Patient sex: M
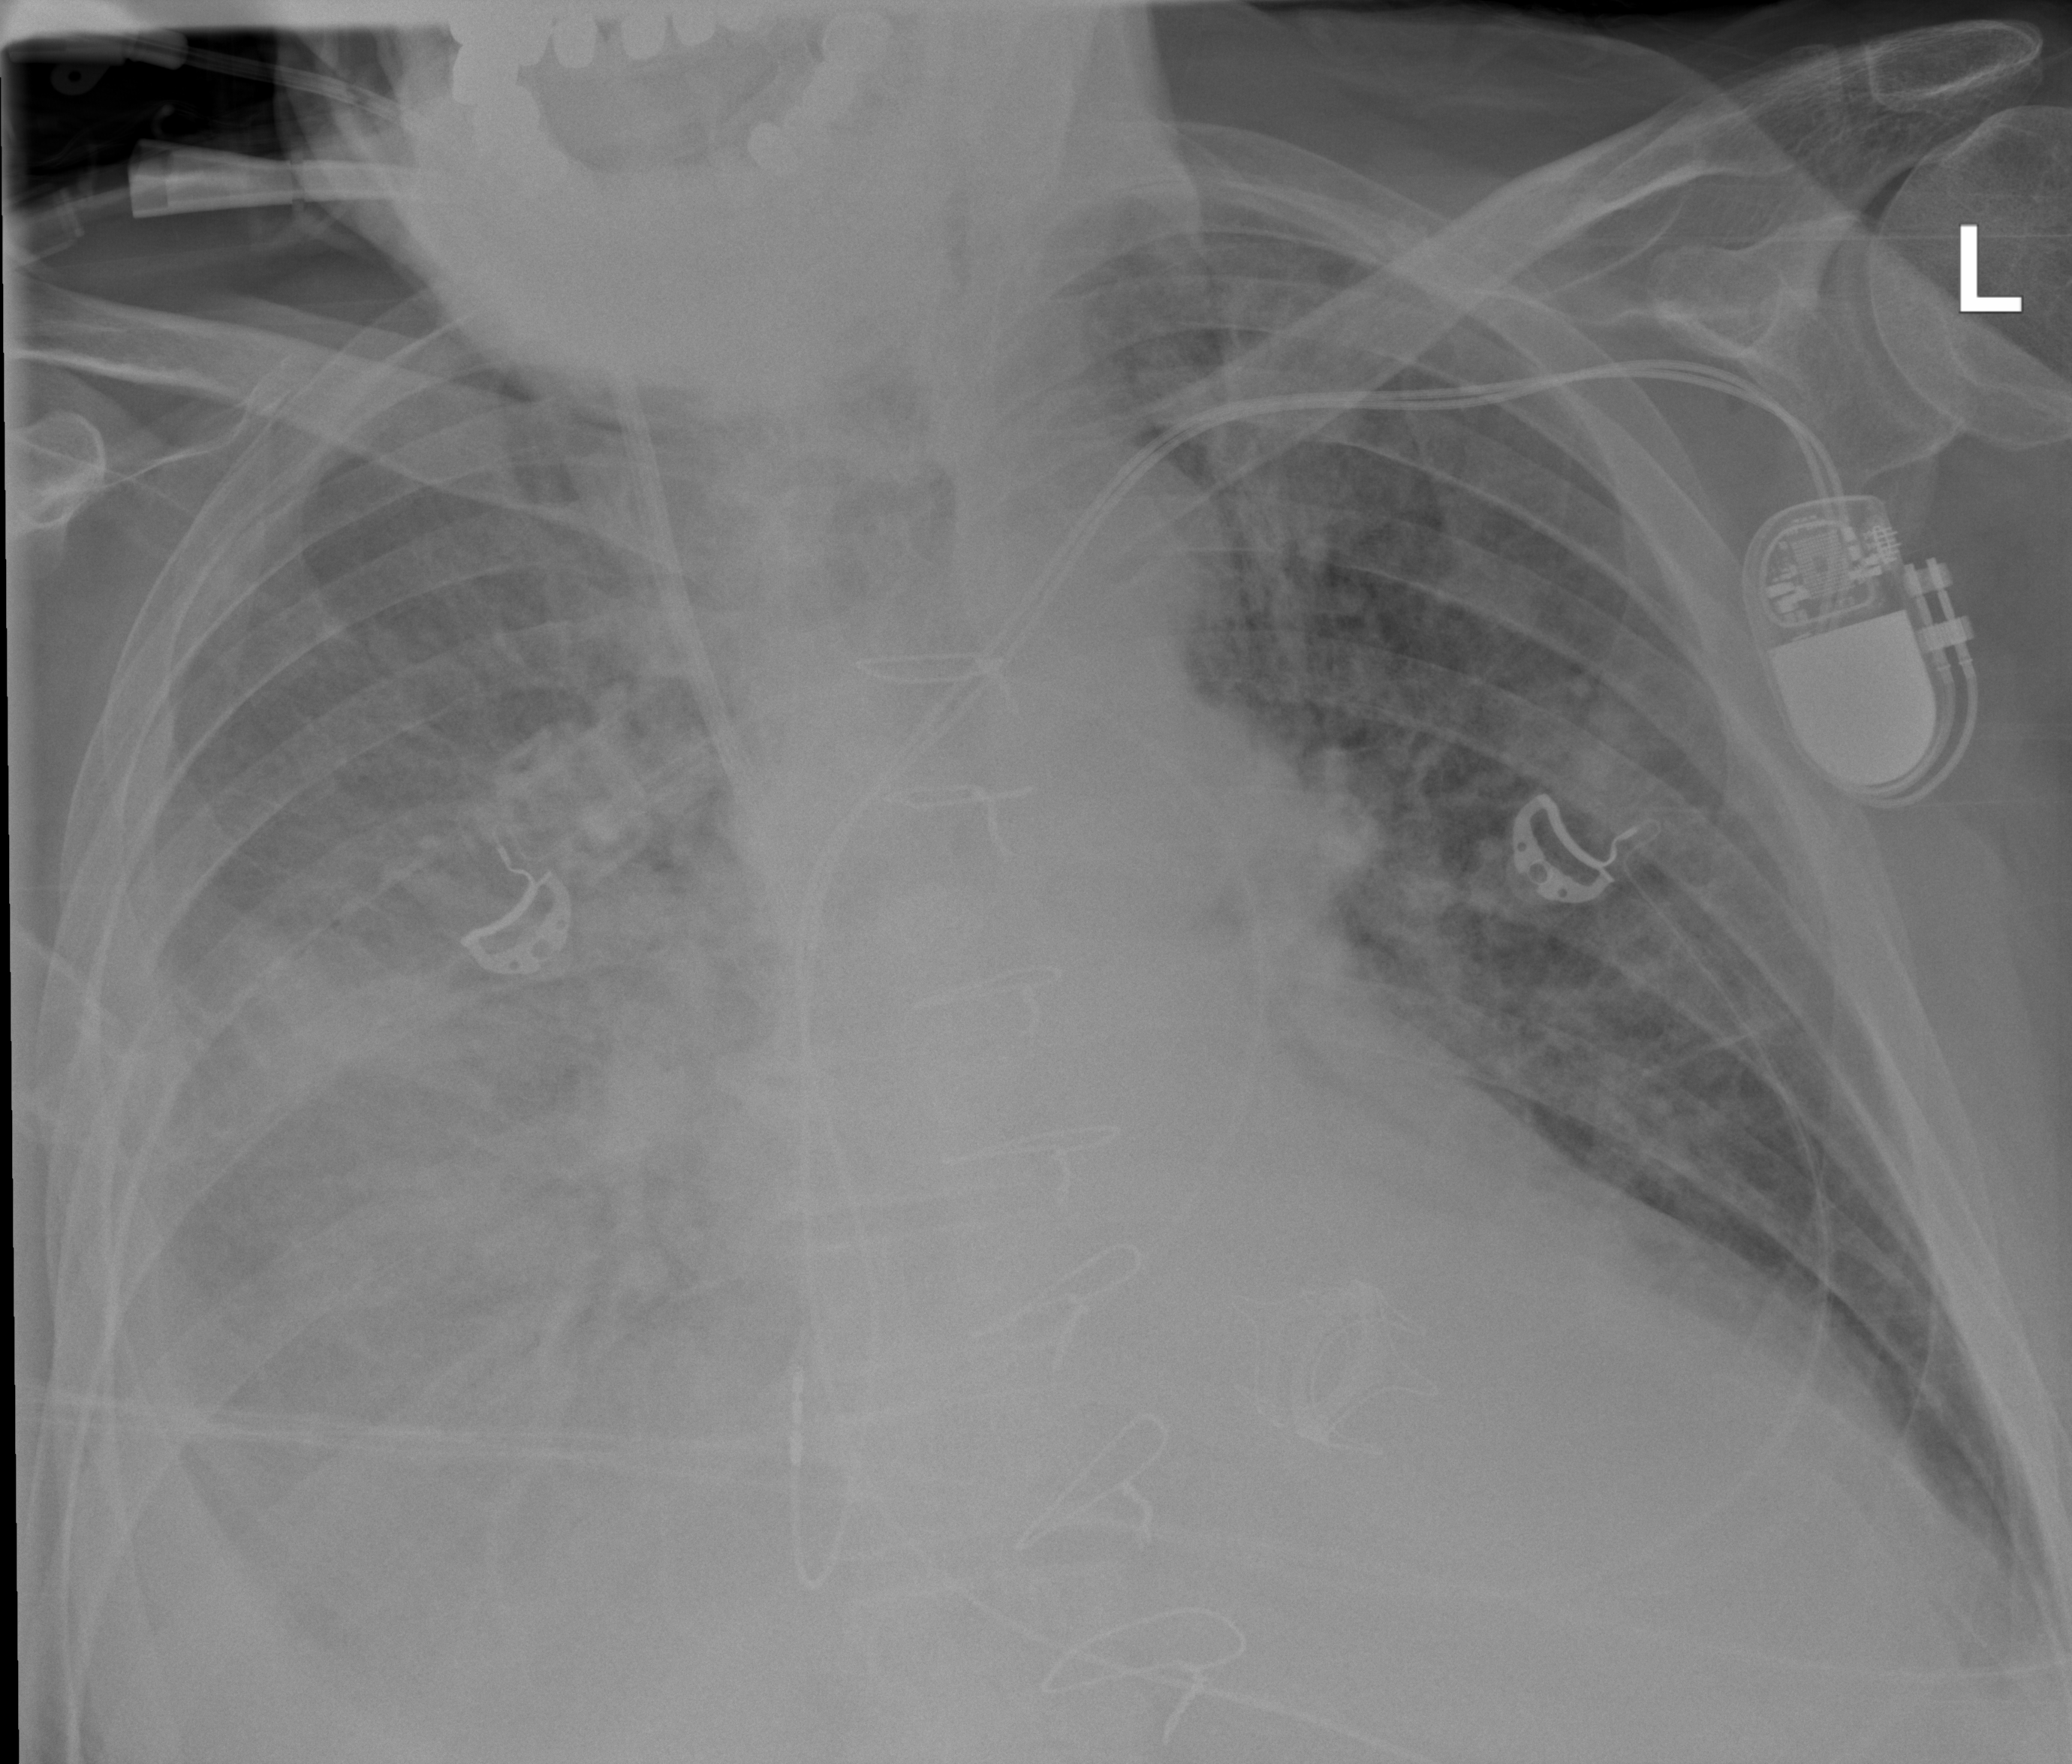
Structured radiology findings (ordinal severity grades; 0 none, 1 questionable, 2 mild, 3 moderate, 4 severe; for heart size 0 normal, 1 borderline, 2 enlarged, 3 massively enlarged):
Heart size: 2
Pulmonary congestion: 3
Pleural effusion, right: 3
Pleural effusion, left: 1
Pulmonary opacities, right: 3
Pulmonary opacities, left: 2
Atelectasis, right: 3
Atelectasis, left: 0